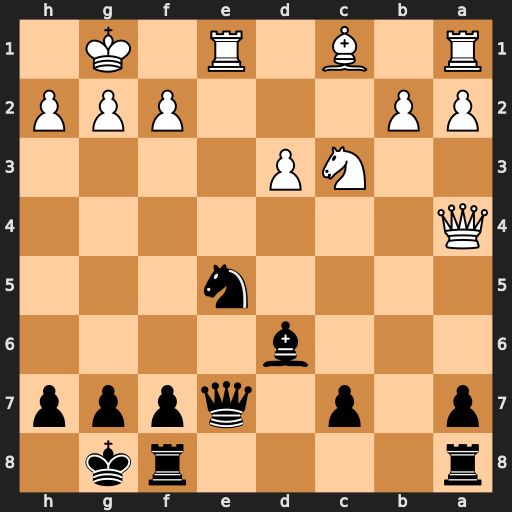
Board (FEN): r4rk1/p1p1qppp/3b4/4n3/Q7/2NP4/PP3PPP/R1B1R1K1
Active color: b
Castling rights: -
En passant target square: -
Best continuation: Nf3+ gxf3 Qxe1+